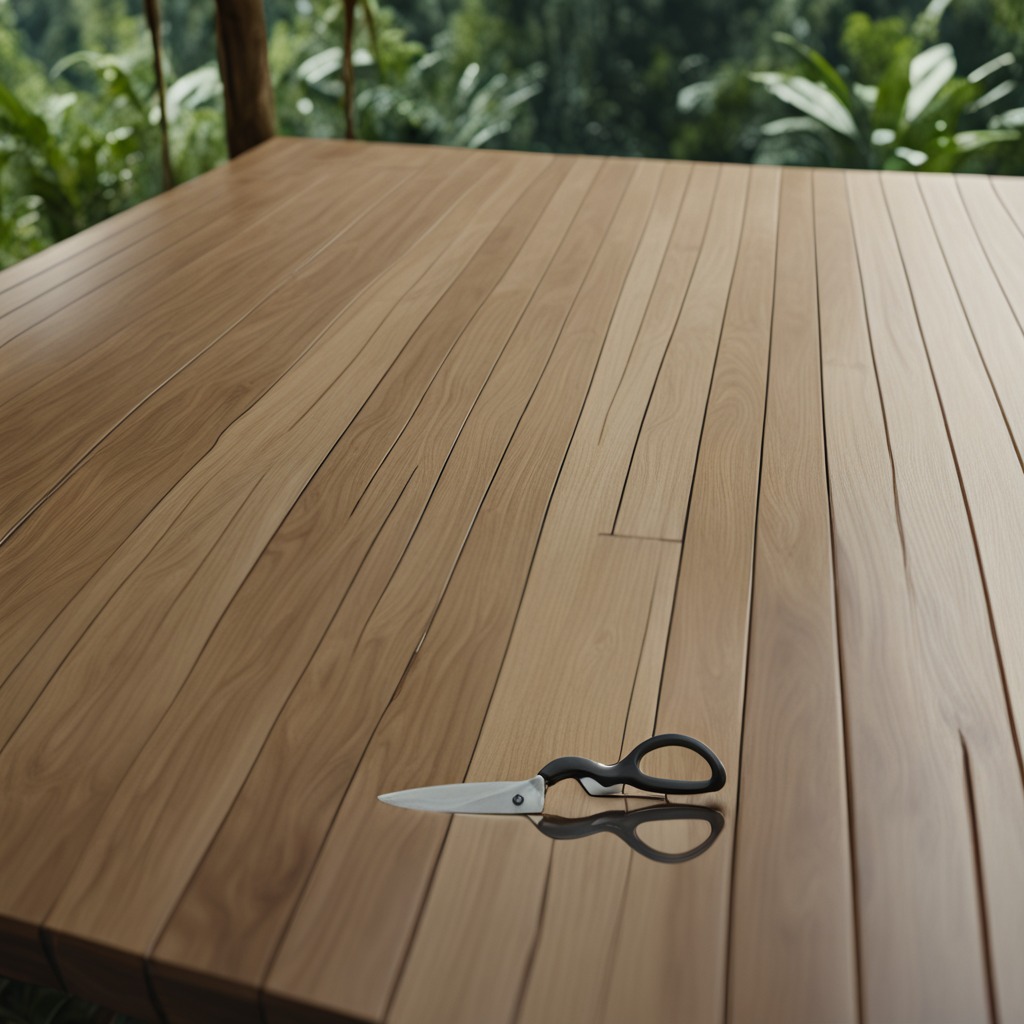
A scissor lies on a clean wooden table inside a jungle field workshop tent humid ambient light worn but